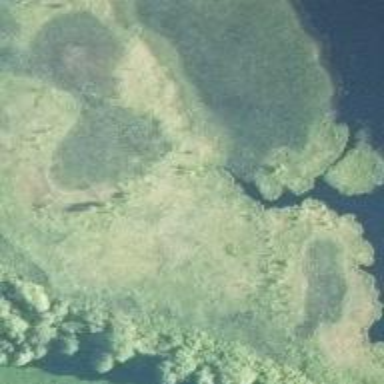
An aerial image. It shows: Marshy wetland area.